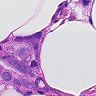
Metastatic tissue present: yes